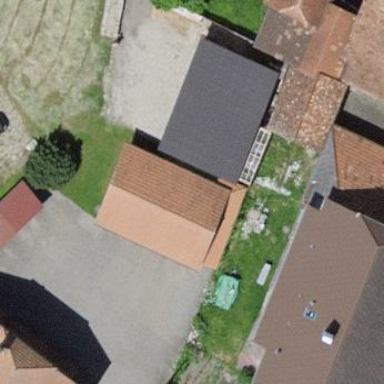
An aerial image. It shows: View of roof of building.